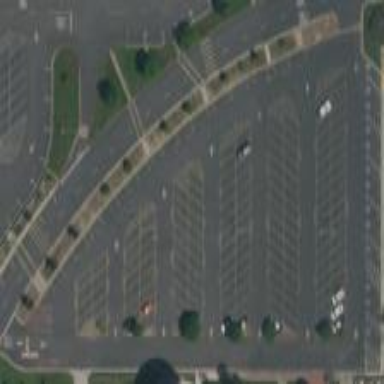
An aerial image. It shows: Parking area.